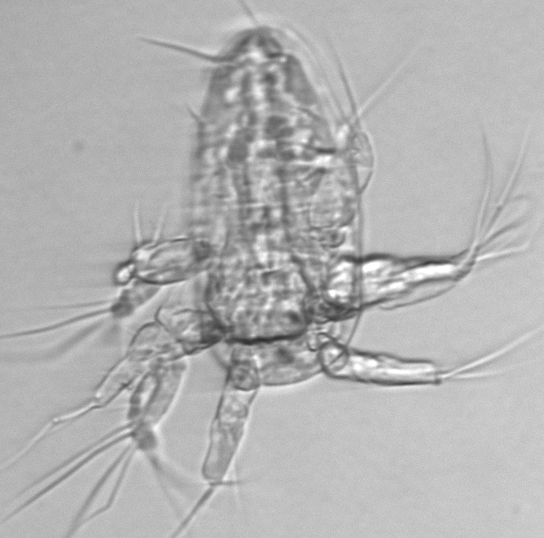
Label: Copepod_nauplii